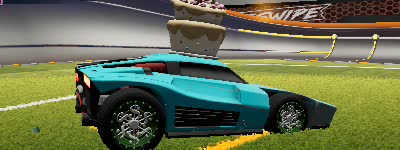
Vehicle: breakout